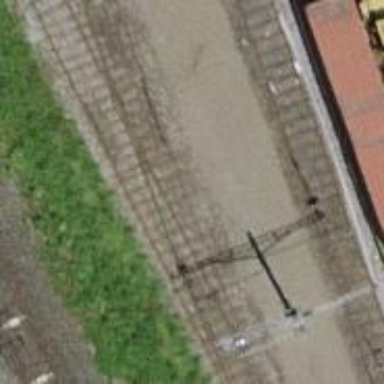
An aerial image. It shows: Railway switch.